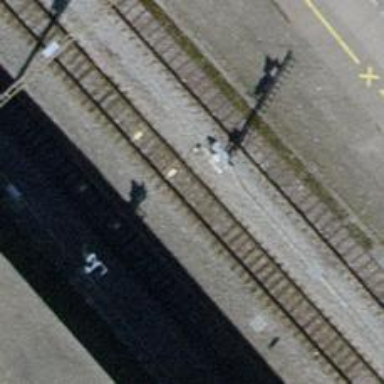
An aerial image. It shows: Railway signal.